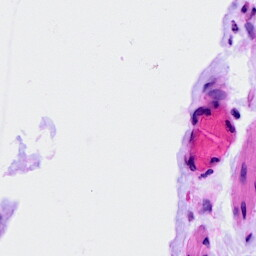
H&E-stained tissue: Ovarian